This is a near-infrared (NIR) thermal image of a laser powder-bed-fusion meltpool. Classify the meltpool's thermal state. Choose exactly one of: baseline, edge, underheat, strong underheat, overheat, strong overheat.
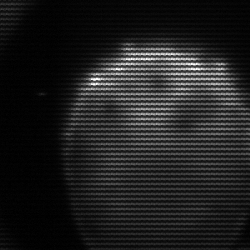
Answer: edge